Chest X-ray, PA view. Patient: 26 years old, sex F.
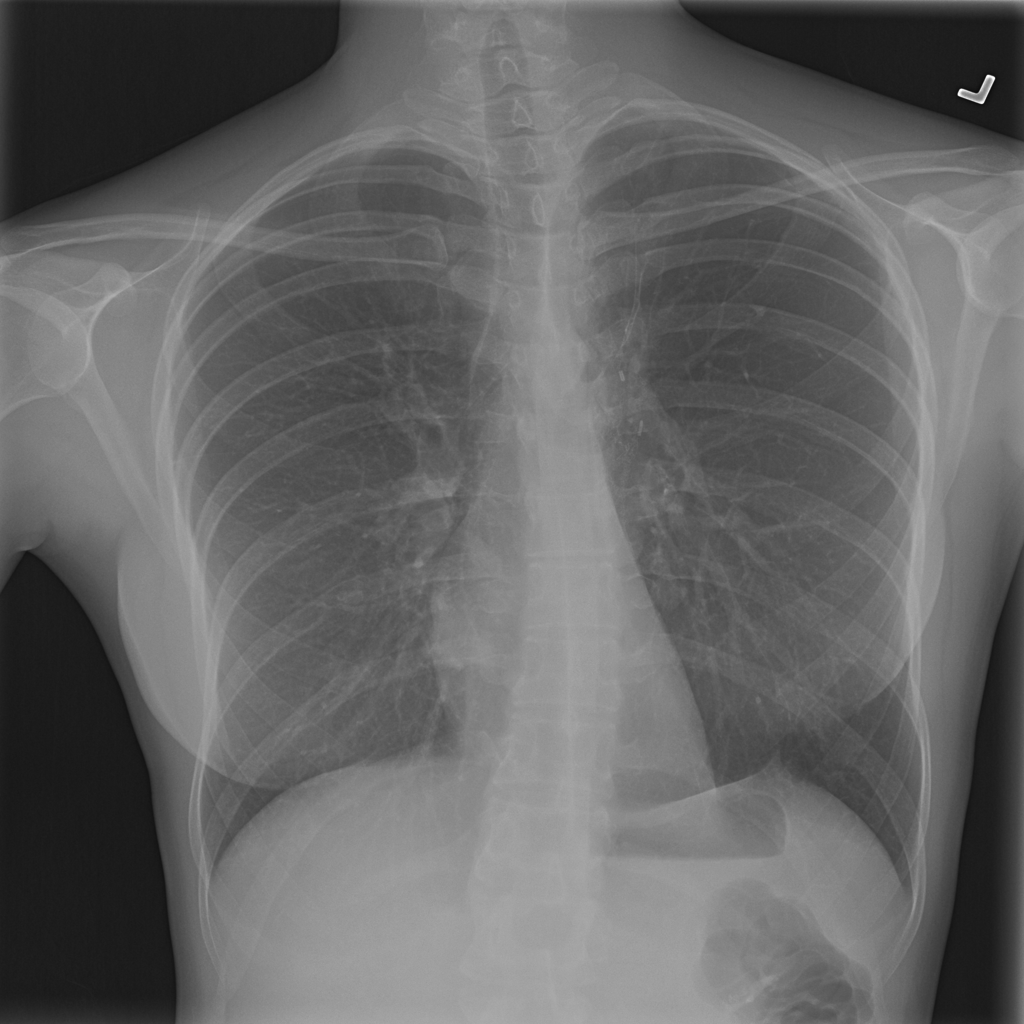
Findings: No Finding